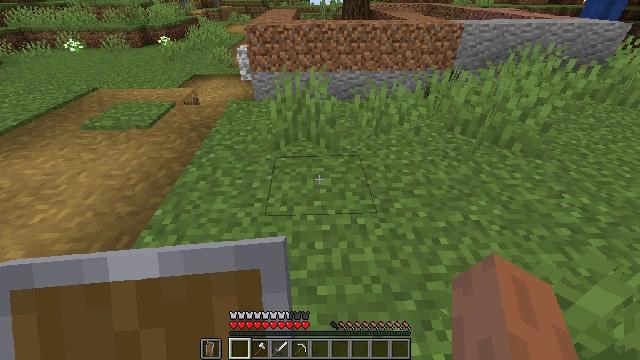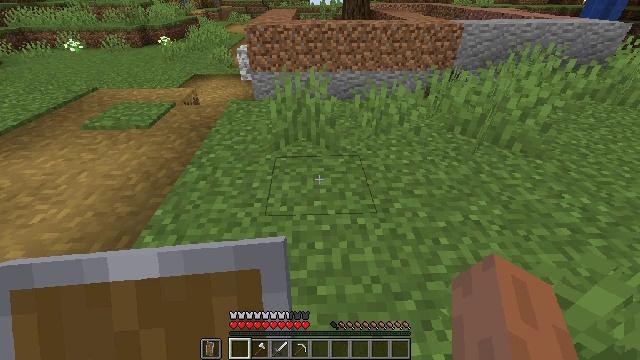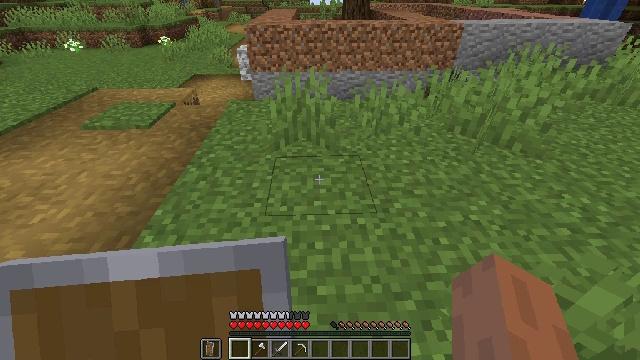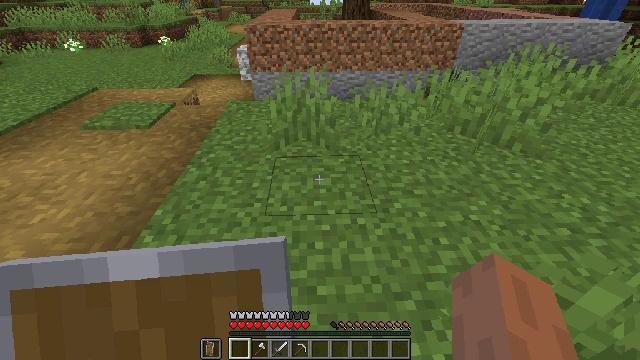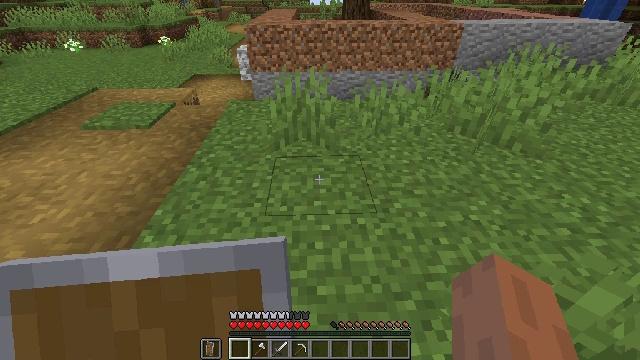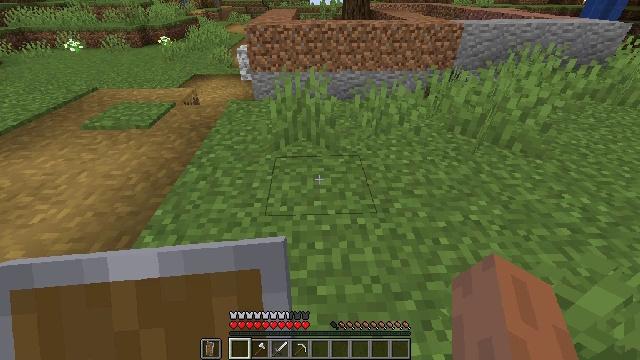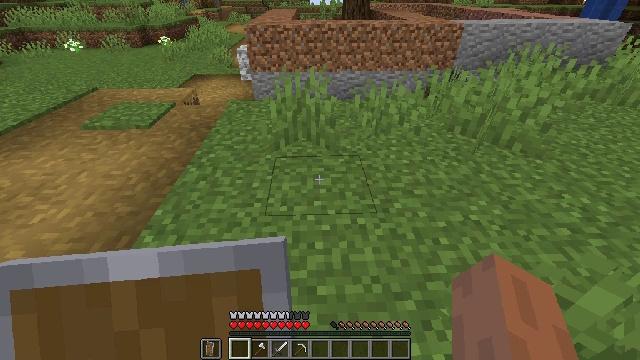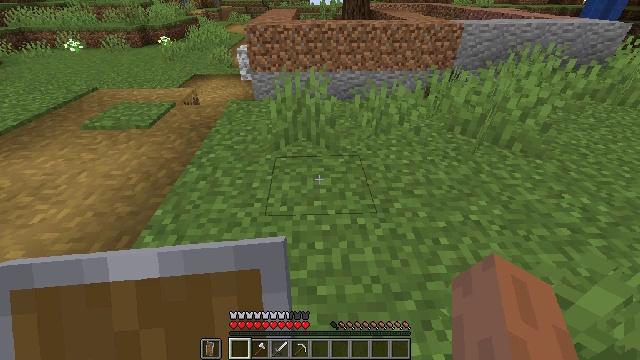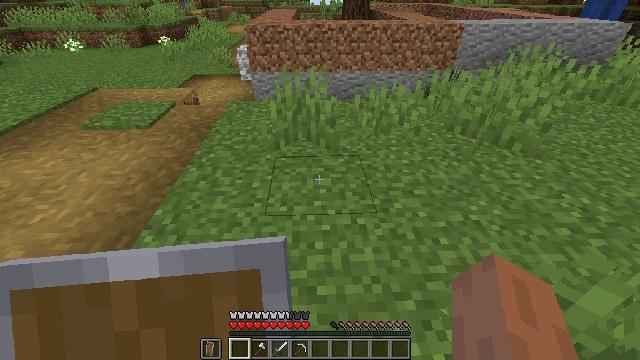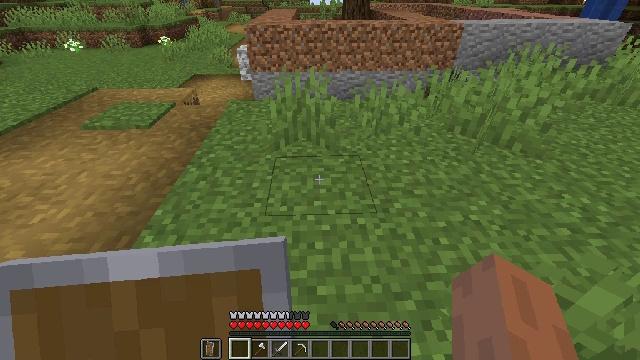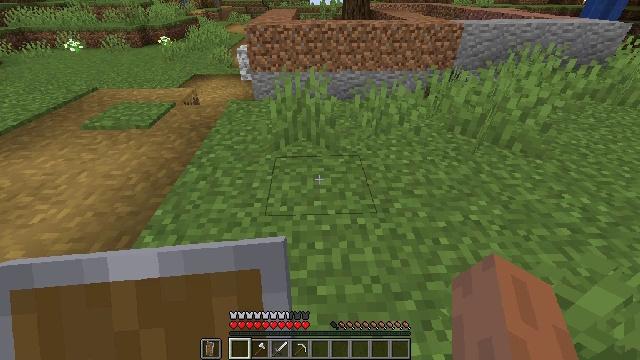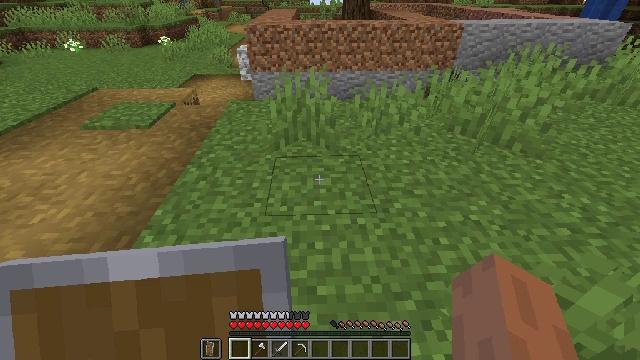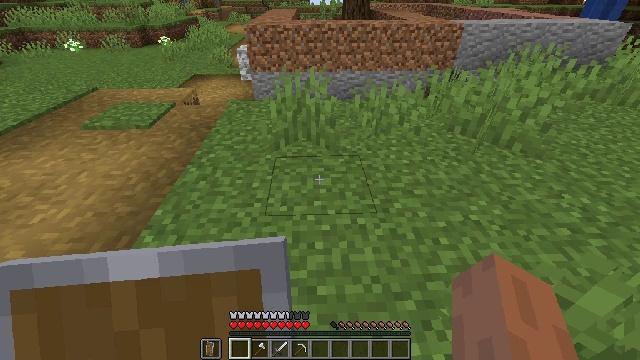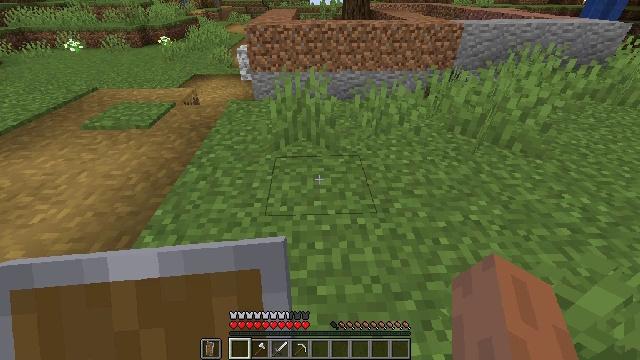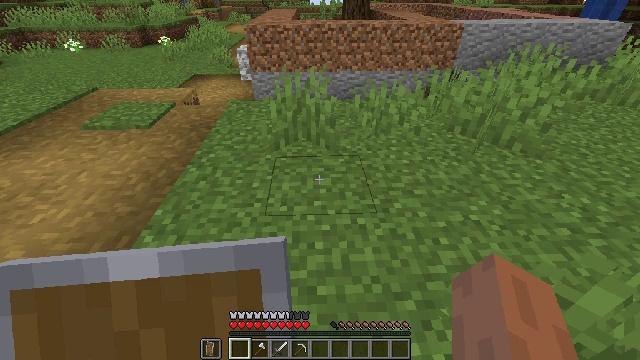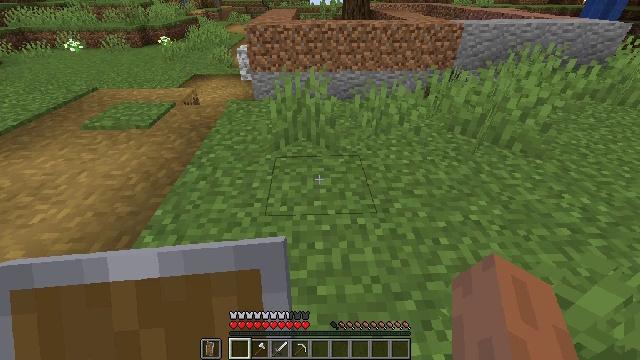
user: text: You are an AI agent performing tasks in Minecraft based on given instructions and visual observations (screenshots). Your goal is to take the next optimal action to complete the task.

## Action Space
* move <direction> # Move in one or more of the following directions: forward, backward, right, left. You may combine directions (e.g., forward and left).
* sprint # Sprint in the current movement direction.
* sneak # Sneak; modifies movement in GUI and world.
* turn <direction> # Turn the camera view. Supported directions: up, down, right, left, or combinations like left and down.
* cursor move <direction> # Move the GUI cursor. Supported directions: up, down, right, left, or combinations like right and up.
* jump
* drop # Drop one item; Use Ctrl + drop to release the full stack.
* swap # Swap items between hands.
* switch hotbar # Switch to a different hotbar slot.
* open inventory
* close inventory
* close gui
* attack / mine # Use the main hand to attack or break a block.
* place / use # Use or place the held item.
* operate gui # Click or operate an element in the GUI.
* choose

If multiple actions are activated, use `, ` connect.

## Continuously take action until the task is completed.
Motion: motion action
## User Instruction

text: craft item air
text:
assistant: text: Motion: no_op
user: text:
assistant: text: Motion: no_op
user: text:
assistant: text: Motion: no_op
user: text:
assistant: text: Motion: no_op
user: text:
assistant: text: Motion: no_op
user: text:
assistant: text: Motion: no_op
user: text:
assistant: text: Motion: no_op
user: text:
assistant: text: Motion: no_op
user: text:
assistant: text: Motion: no_op
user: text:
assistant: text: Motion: no_op
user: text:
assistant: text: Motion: no_op
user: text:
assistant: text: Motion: no_op
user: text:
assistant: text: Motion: no_op
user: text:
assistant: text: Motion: no_op
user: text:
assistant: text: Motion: no_op
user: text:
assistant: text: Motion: no_op
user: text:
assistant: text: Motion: no_op
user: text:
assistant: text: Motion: no_op
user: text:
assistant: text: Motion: no_op
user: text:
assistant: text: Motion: no_op
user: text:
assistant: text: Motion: no_op
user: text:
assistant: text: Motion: no_op
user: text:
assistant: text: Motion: no_op
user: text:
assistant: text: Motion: no_op
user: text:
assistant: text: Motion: no_op
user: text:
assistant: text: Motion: no_op
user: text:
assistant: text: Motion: no_op
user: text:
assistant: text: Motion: no_op
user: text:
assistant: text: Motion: no_op
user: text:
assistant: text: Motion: no_op